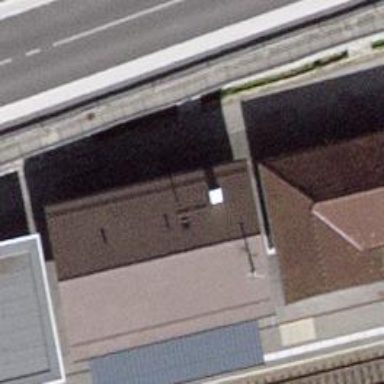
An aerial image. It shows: Train station building.